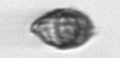
Label: Kryptoperidinium_triquetrum